Current action and preconditions to check: trajectory_clear

Your task: For each precondition in the list above, predict whether it will hold at this action.

Consider the current scene as observed from the mobile robot's camera, and analyze the predicted future states of all dynamic agents (e.g., people, animals, vehicles, or any moving entities) within the NEXT SECOND.

IMPORTANT: Only answer "very likely" if you are absolutely certain—based on strong, clear evidence—that a dynamic agent will violate the precondition in the predicted future state. Do NOT answer "very likely" for unlikely, ambiguous, or low-probability risks.

Ask yourself for each precondition: Is there a high probability, with clear and convincing evidence, that the predicted future states of any dynamic agent will interfere with the predicted future state of the currently executing action within the NEXT SECOND, causing that precondition to fail?

Assess the risk level based on these predictions. Use "likely" or "very likely" if motions create a clear risk of interference.

Use "neutral" or "improbable" if agents are nearby but their predicted paths are clearly diverging or non-conflicting.

Failure Risk Categories: "very improbable", "improbable", "neutral", "likely", "very likely"

Answer Format: Output ONLY the probability_of_failure value from these categories: "very improbable", "improbable", "neutral", "likely", "very likely"

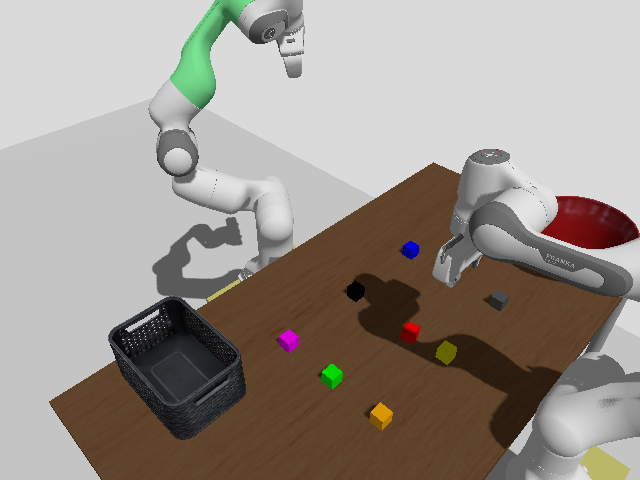

Answer: very improbable